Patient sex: M
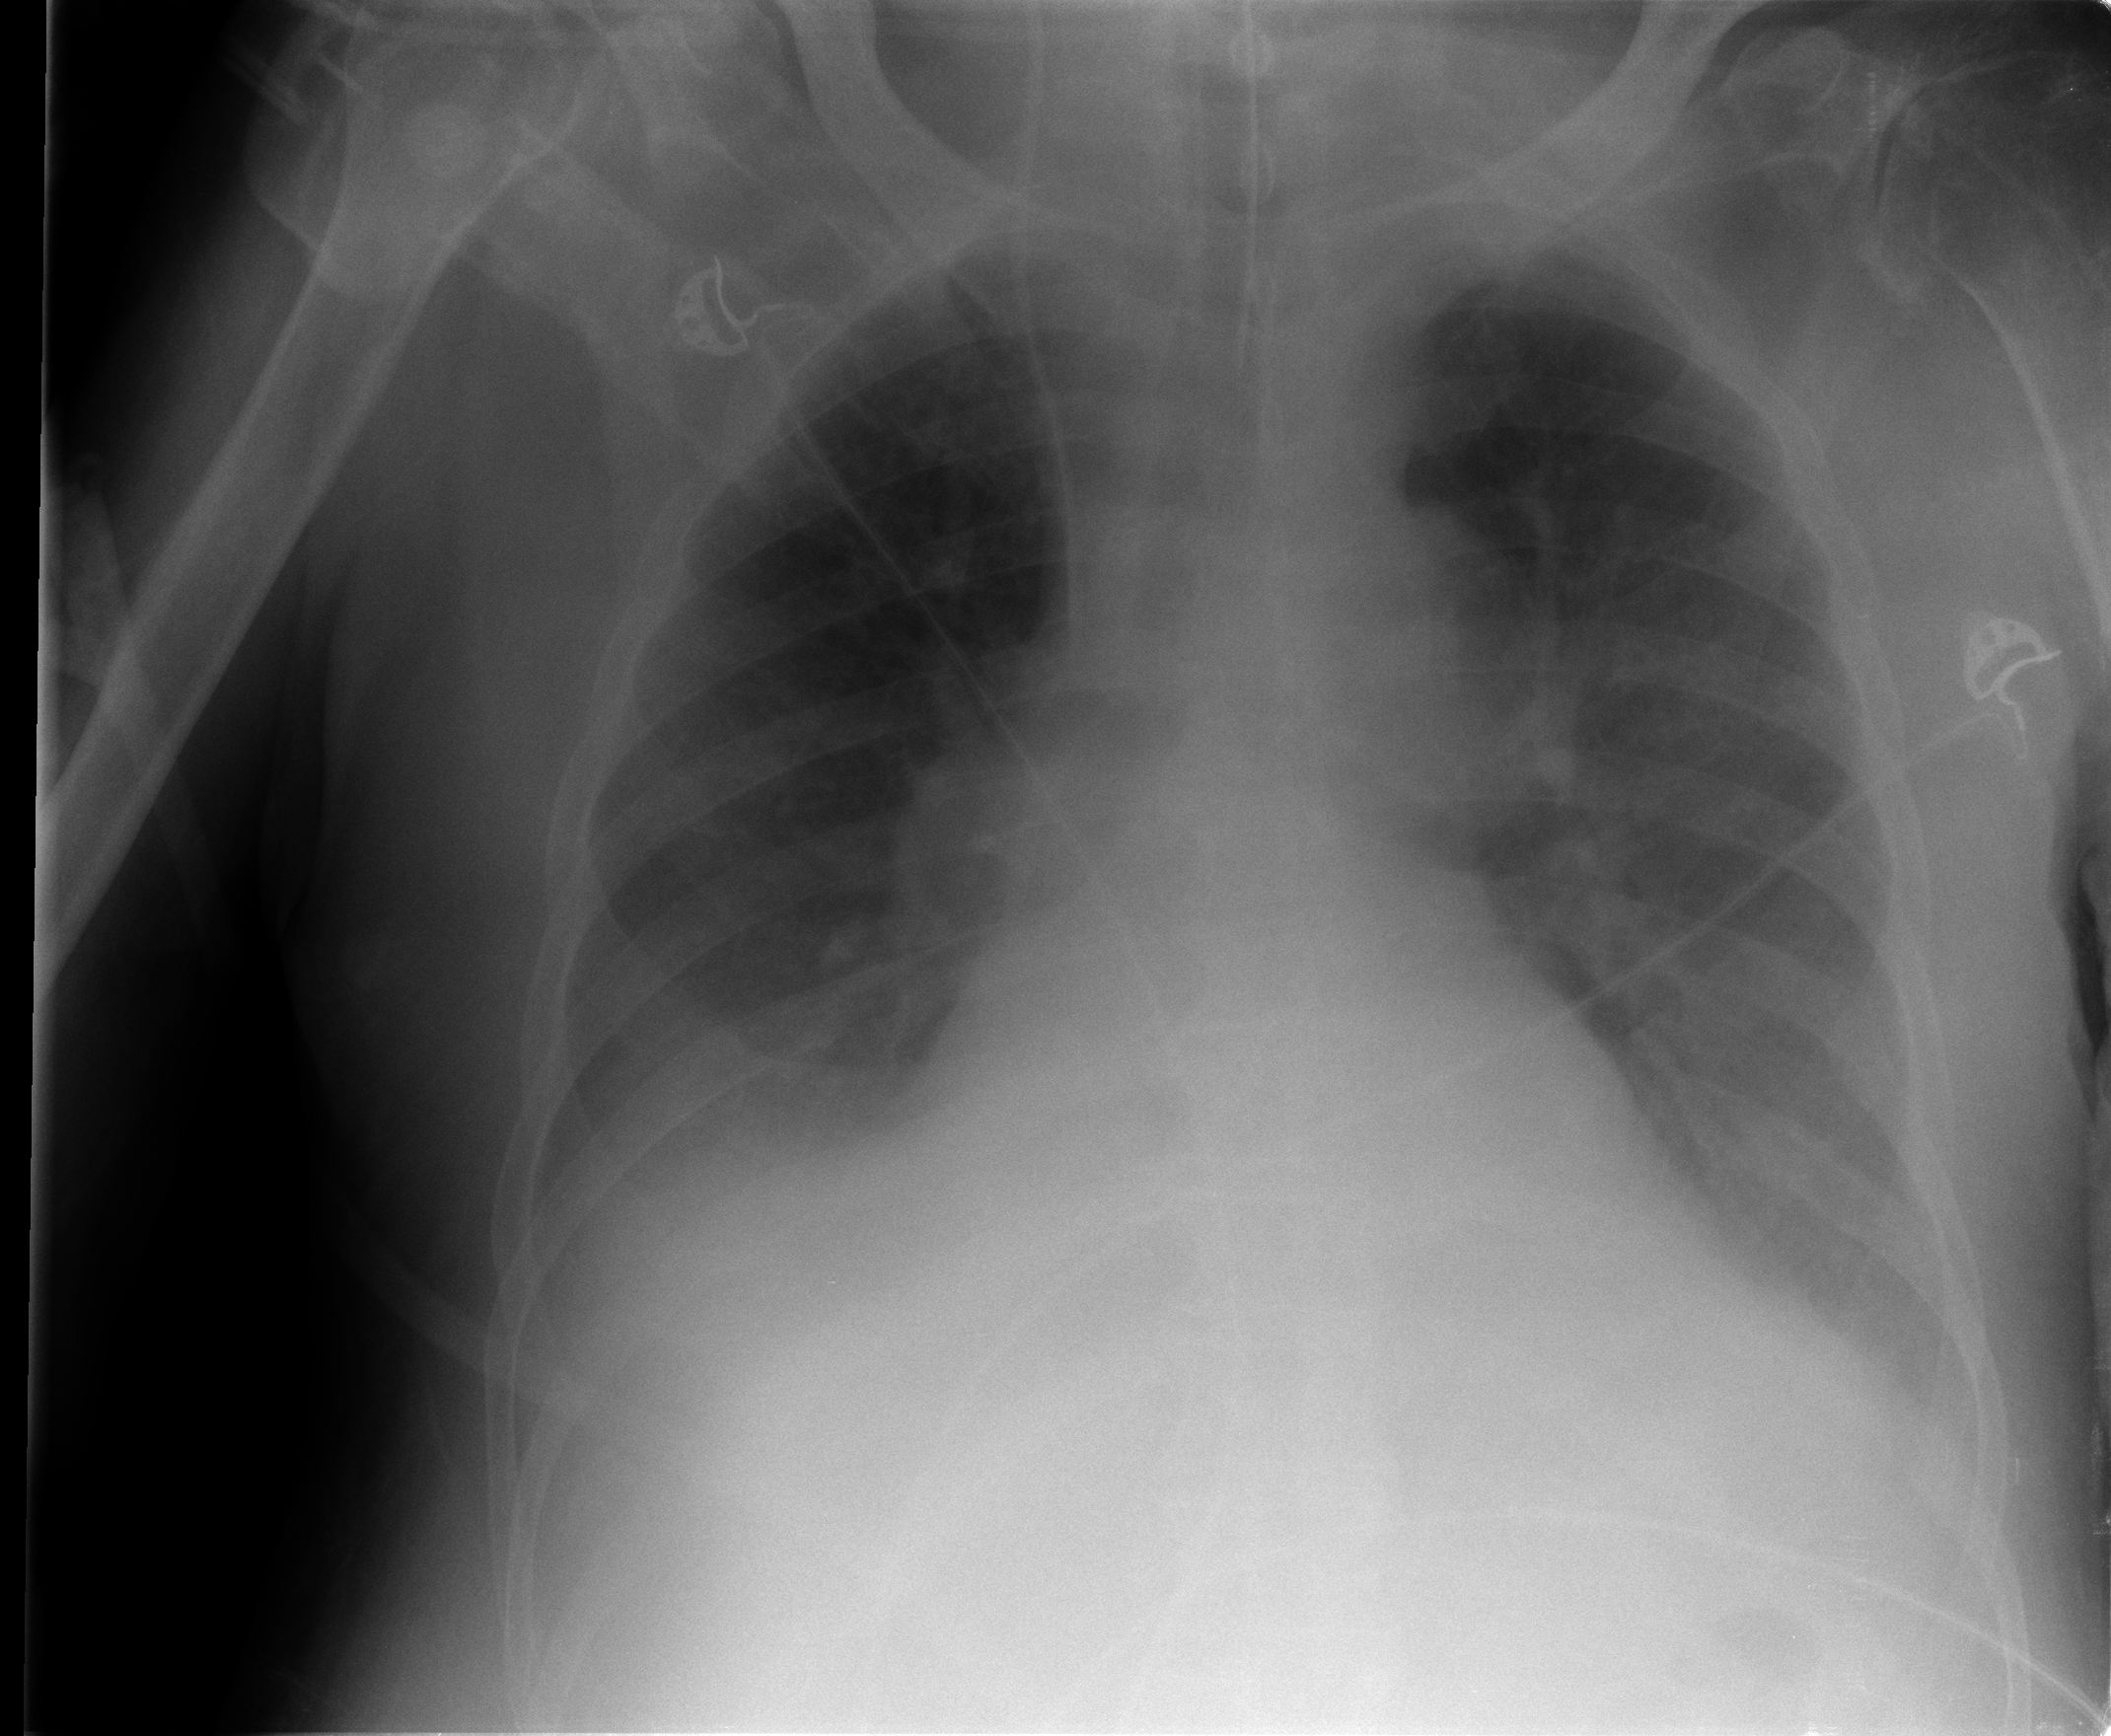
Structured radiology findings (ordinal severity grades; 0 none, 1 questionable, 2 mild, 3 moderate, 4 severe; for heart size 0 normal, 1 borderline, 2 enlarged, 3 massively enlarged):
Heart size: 0
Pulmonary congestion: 2
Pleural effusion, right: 2
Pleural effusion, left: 2
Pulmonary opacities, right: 1
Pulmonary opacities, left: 1
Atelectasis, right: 2
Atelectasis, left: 1